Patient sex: F
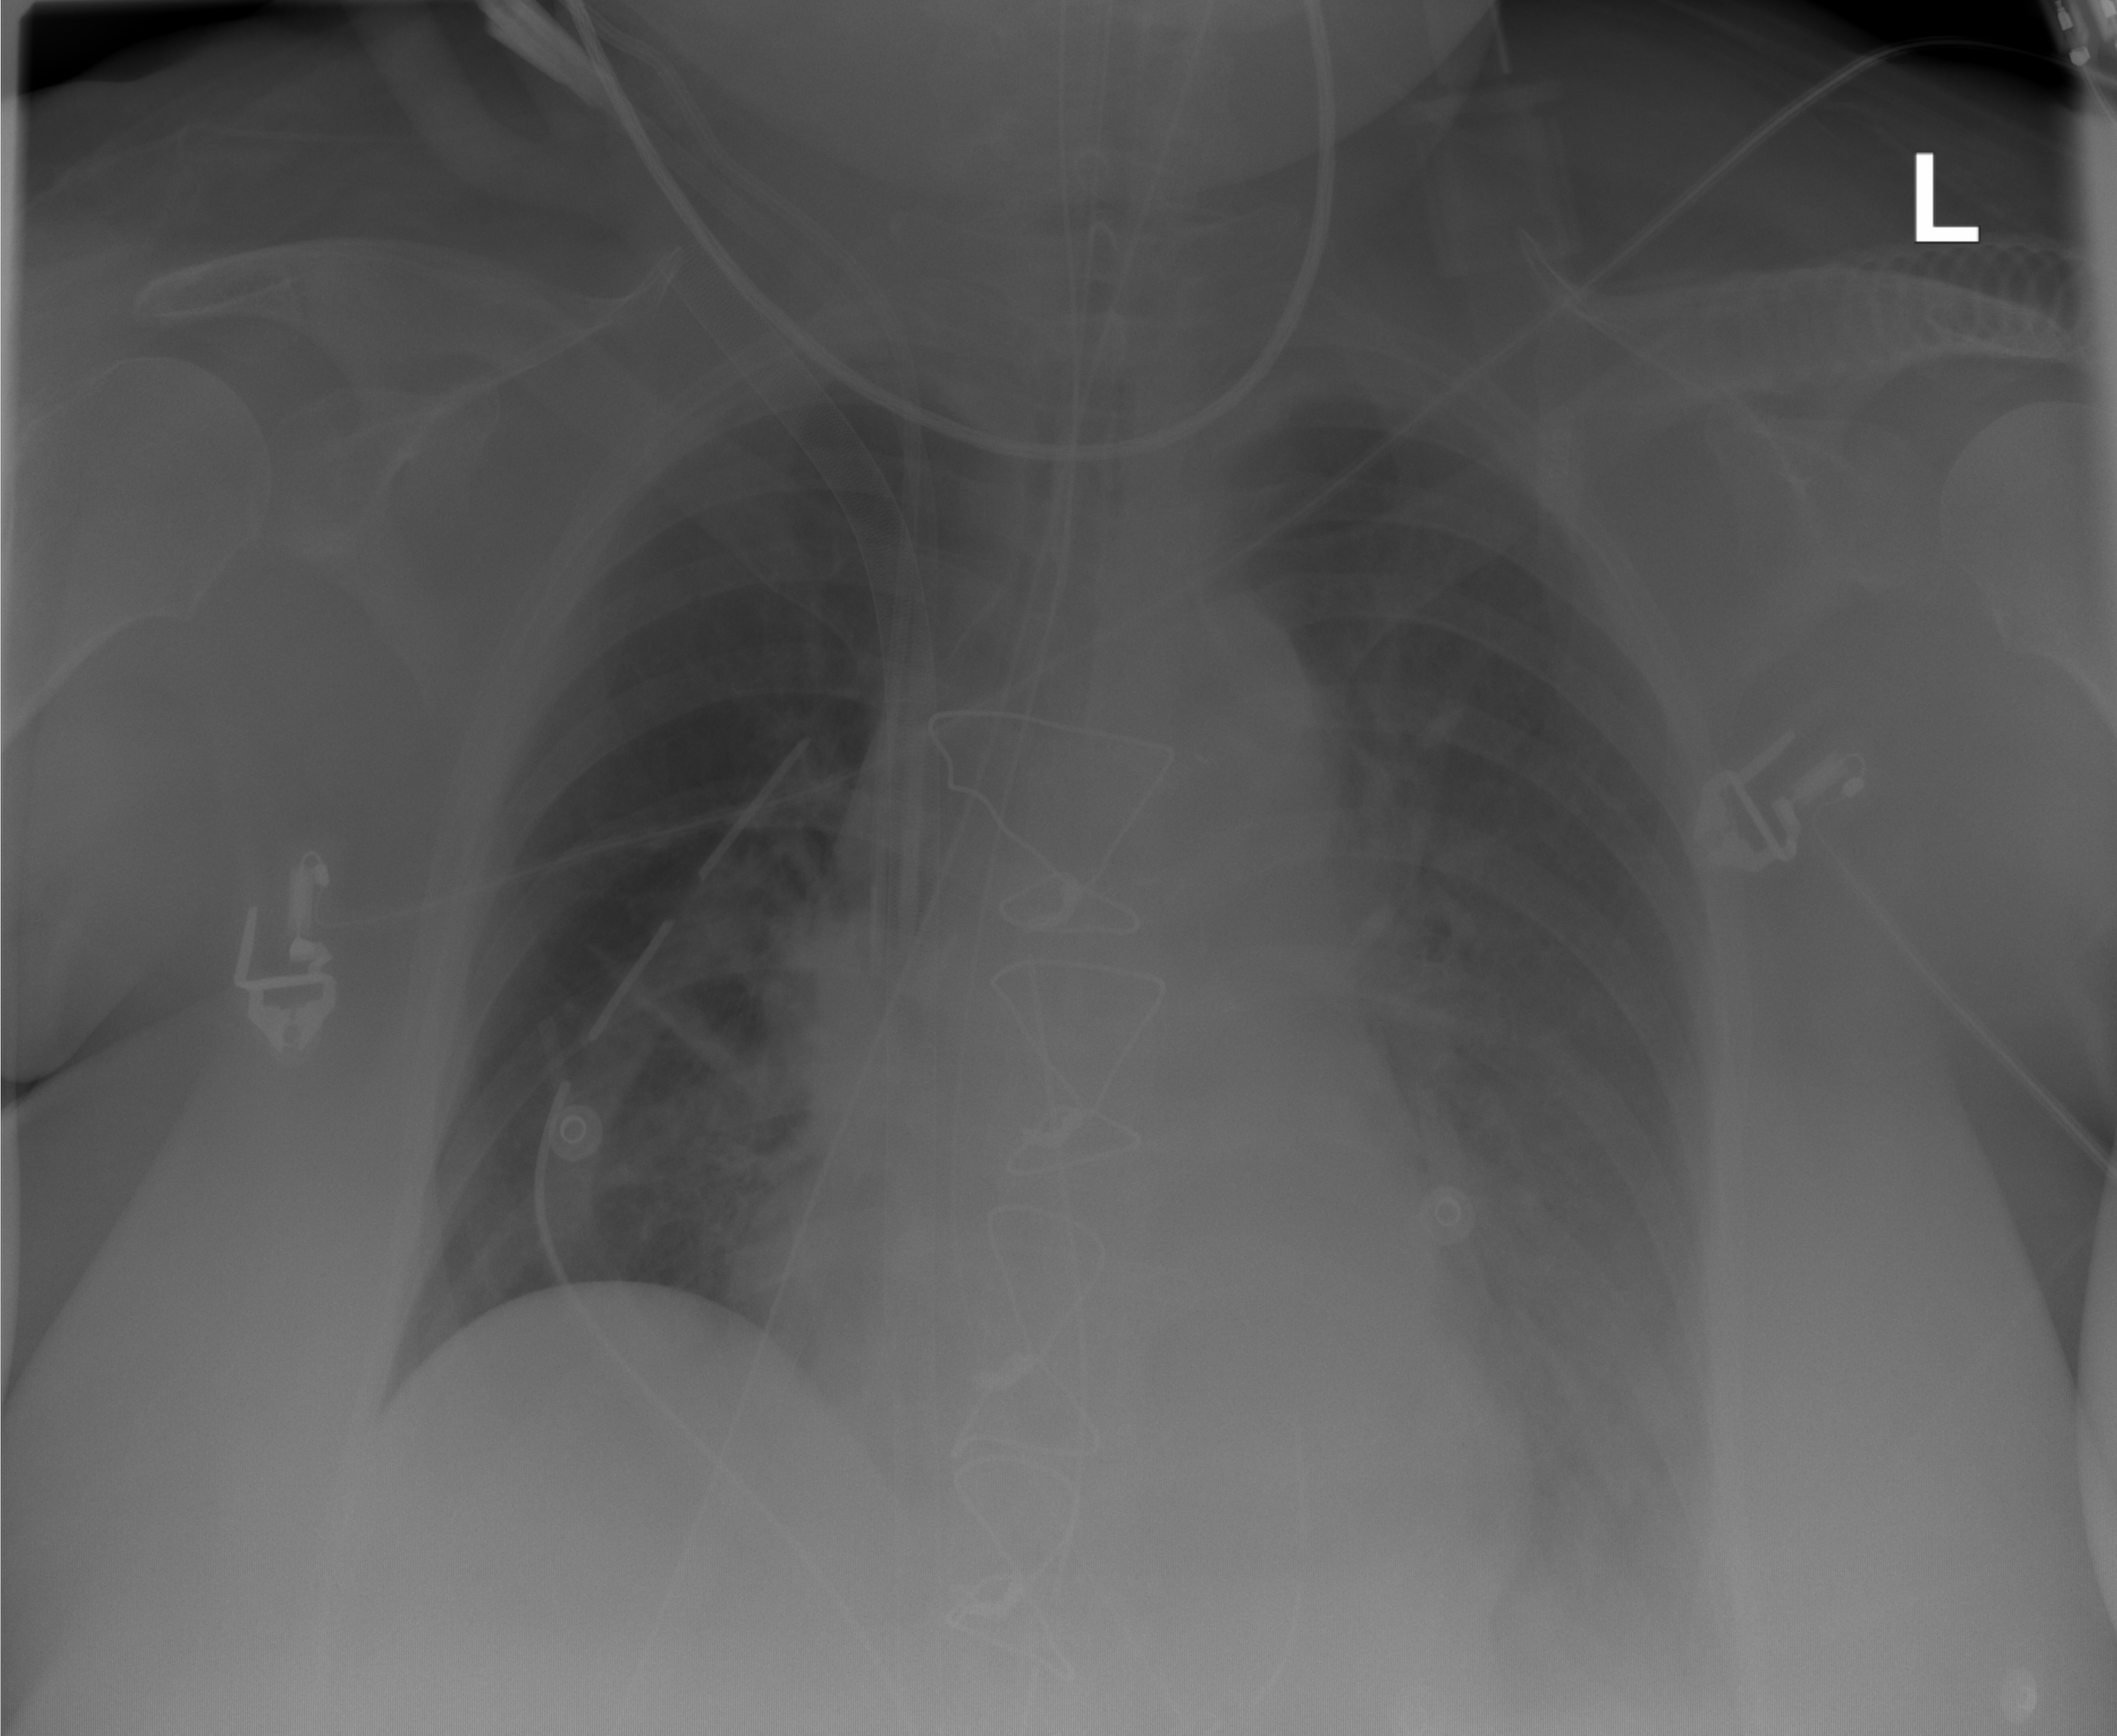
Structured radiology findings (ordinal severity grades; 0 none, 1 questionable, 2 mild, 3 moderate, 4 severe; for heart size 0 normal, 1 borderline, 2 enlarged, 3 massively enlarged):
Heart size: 2
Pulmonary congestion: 2
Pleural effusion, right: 0
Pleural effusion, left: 2
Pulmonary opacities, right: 0
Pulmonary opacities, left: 0
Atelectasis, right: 2
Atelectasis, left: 2